Field crop: maize
Growth stage: 2
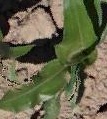
Species: maize